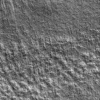
Atmospheric dust classification: not_dusty